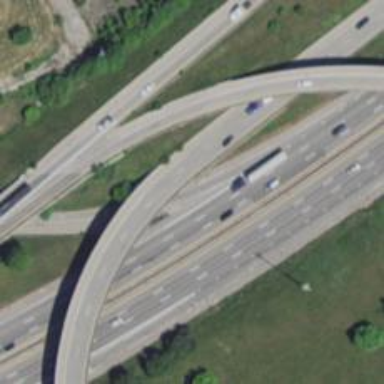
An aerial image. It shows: Motorway link.